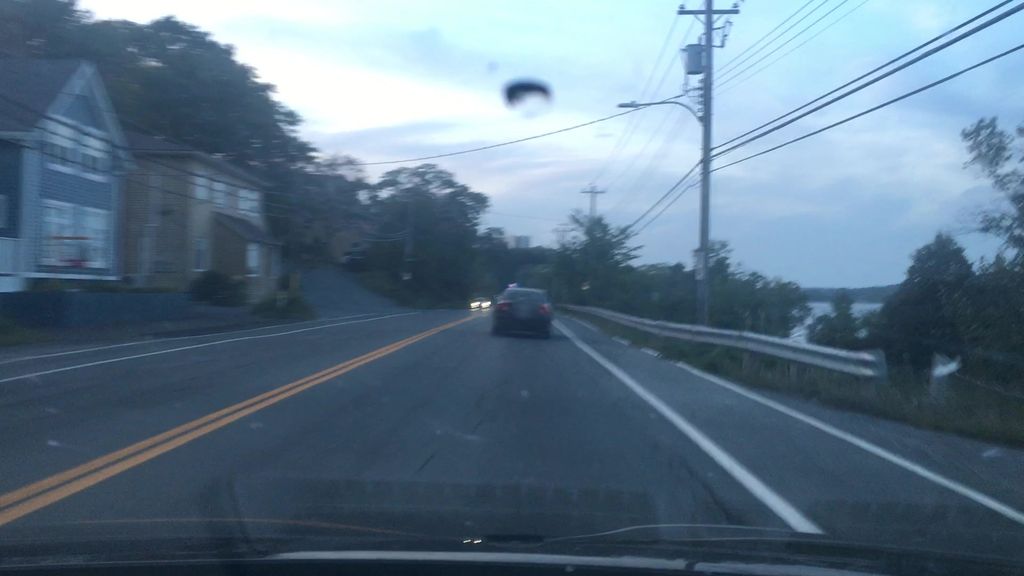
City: halifax